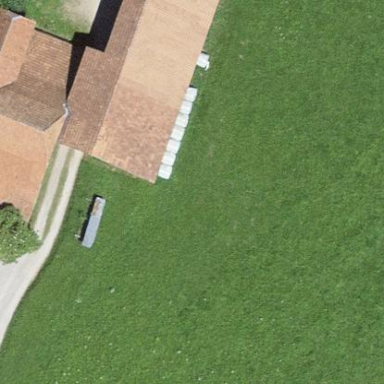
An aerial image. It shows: Rural barn.